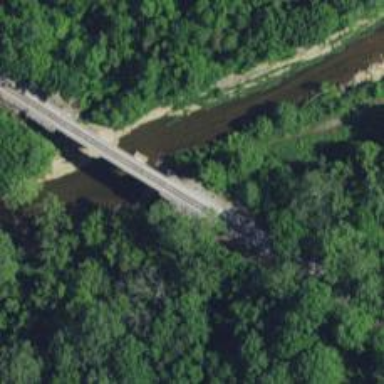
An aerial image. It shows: Bridge over railway line.